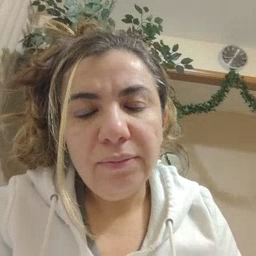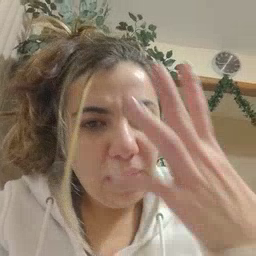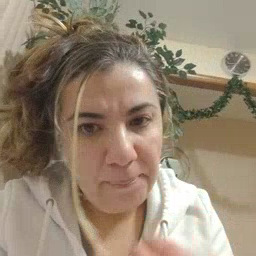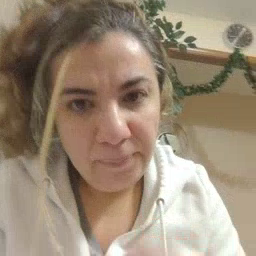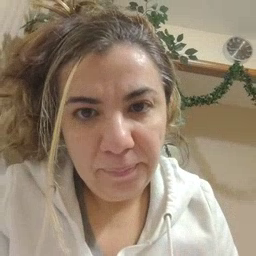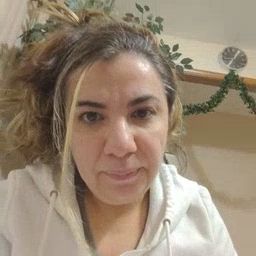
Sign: sleep